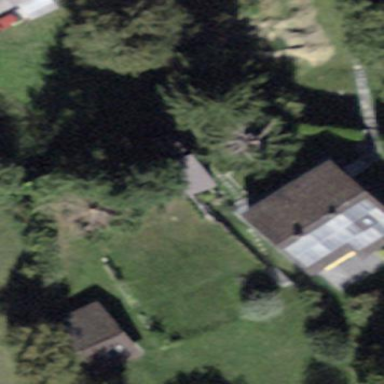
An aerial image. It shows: Detached building.